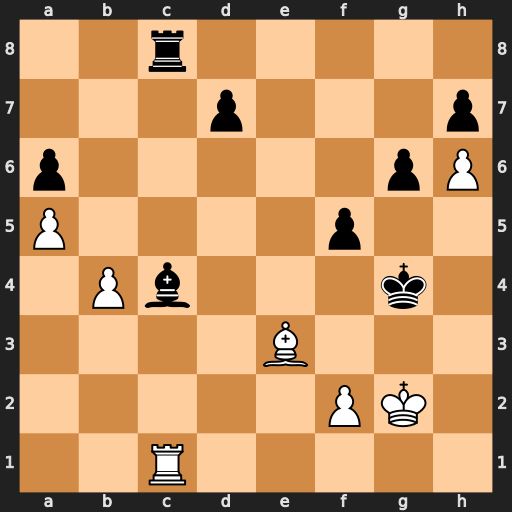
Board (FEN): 2r5/3p3p/p5pP/P4p2/1Pb3k1/4B3/5PK1/2R5
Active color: w
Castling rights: -
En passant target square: -
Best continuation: f3+ Kh5 Rh1#